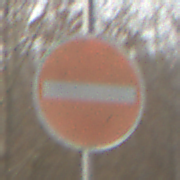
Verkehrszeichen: VerbotDerEinfahrt
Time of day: MorningAfternoon
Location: Outdoor (Nature)
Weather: PartlyCloudy
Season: Winter
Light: Natural